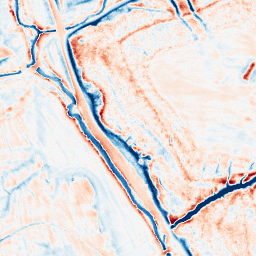
Category: edge_preserving
Decomposition family: anisotropic_diffusion
Decomposition parameters: iterations: 50
kappa: 30
gamma: 0.15
Upsampling method: cubic_catmull_rom
Upsampling parameters: scale: 8
Upsampling scale: 8